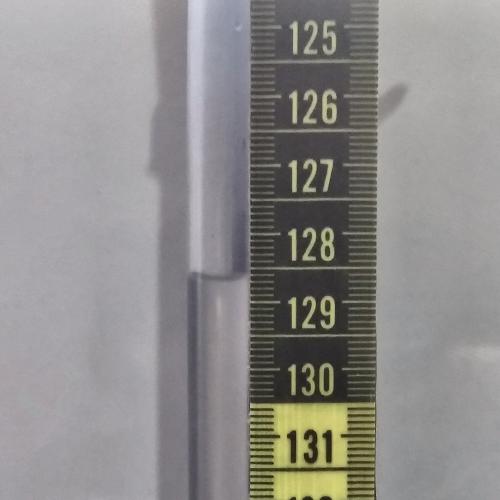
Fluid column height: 128.7 cm